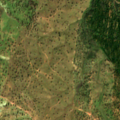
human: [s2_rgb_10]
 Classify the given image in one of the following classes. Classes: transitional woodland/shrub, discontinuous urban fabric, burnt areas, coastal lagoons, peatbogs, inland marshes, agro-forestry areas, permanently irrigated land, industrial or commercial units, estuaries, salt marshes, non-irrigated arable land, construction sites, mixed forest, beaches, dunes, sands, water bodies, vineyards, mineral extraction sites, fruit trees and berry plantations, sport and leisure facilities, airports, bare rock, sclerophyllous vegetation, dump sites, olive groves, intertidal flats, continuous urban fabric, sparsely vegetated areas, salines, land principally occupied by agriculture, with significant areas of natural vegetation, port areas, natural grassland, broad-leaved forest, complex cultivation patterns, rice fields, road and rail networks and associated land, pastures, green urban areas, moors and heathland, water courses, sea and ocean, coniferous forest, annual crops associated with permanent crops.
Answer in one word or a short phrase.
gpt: agro-forestry areas